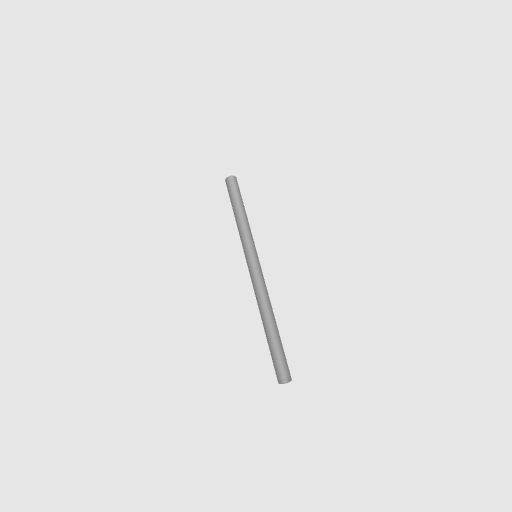
Part: AluminumTube27ID32OD600